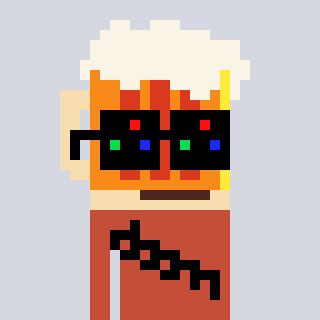
a pixel art character with square black sunglasses, a beer-shaped head and a rust-colored body on a cool background